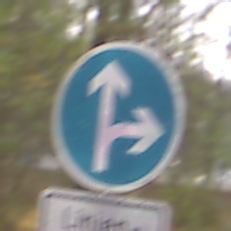
Verkehrszeichen: VorgeschriebeneFahrtrichtungGeradeausOderRechts
Zusatzzeichen unten: BesondereFahrzeugeUndTransportgueter2
Umgebung: Outdoor, Nature
Tageszeit: Midday
Wetter: Overcast
Licht: Natural
Jahreszeit: NotSpecified
Kontrast: LowContrast